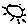
Label: sun